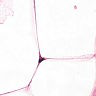
Metastatic tissue present: no